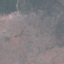
Label: HerbaceousVegetation